Question: I am looking to do create a dynamic Averageifs with a table. Here is the sample data:
Sample Table:

Can anyone help me out on how to make the "A" and "B" dynamic? When I insert the cell number (D7,D8) it doesn't work. Can anyone help me out? I would really be thankful for it.
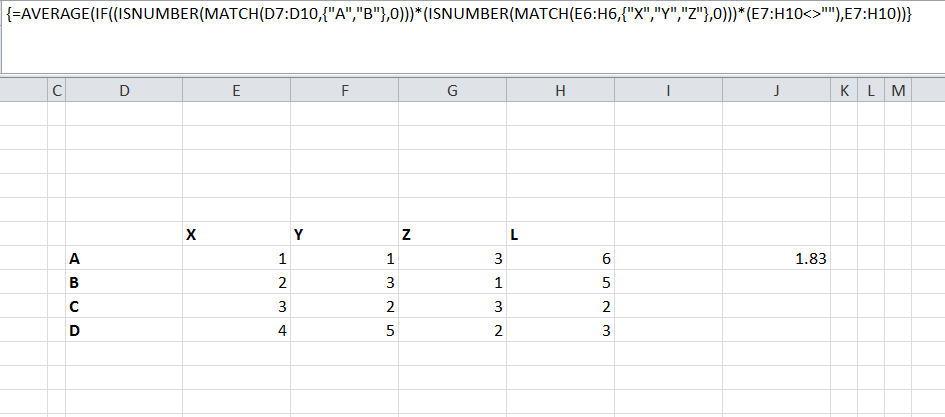
Answer: This only works if the range is contiguous.
'''
=AVERAGE(IF((ISNUMBER(MATCH(D7:D10,D7:D8,0)))*(ISNUMBER(MATCH(E6:H6,{"X","Y","Z"},0)))*(E7:H10<>0),E7:H10))
'''
<URL>